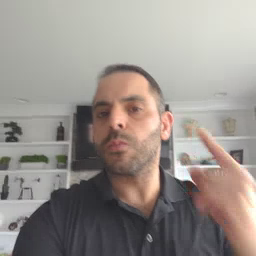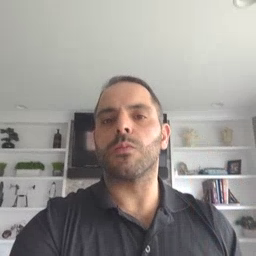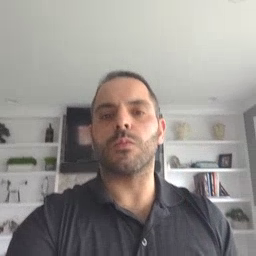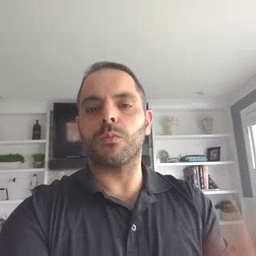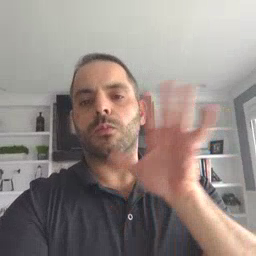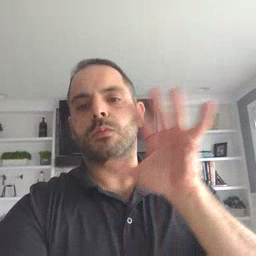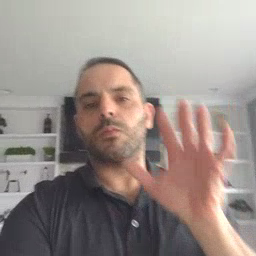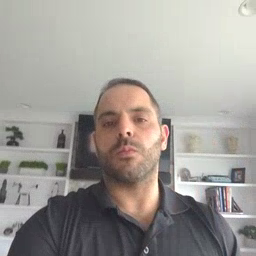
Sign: bye